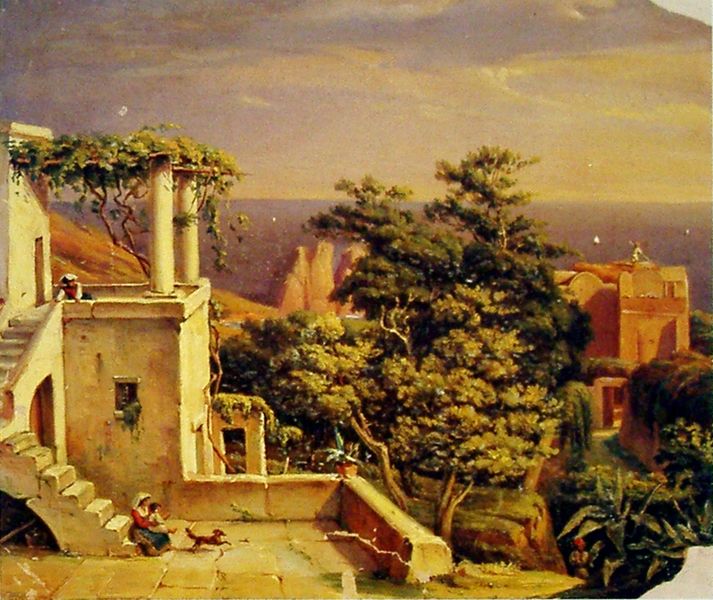
Titel: Am Posilipp - Bei Neapel
Künstler: August Wilhelm Ferdinand Schirmer
Schlagwörter: baum, berg, blau, blätter, dunkel, felsen, gemälde, himmel, laub, mann, meer, schatten, wasser, weiß, wolken, bäume, gelb, grün, landschaft, menschen, ocker, see, sitzen, stadt, ufer, äste, abend, blumen, braun, fenster, frau, hell, licht, orange, schwarz, säule, säulen, terasse, tür, ausblick, dach, gebäude, gras, haus, hund, park, rot, tuch, wiese, wolke, beige, leute, malerei, stehen, stein, steine, öl, horizont, häuser, hügel, natur, zweige, gewässer, sonne, boden, land, gold, familie, kind, klassizismus, mutter, pflanzen, rosa, anhöhe, kamine, kinder, szenerie, garten, ranken, bewölkt, blumentopf, terrasse, topf, küste, segel, italien, ort, pflaster, süden, türen, laufen, warm, berge, fels, gebirge, hang, klippen, dorf, dächer, mauer, lila, sonnenuntergang, tag, violett, hof, idylle, ölgemälde, treppe, treppen, unwetter, wein, spielen, kopftuch, lciht, aufgang, stufen, platte, junge, tor, spiel, südsee, innenhof, ruine, veranda, burg, orient, agaven, wolkig, landscaft, fliesen, kleinkind, villa, besuch, schoss, landschaftsbild, springen, griechisch, griechenland, agave, blumenstock, kakteen, mediterran, rebe, weinrebe, weinstock, riß, schwefelgelb, mittelmeer, toskana, olivenbaum, europa, dachterrasse, latein, lateinisch, belvedere, gartentor, gast, stiege, bauarbeiter, olivenbäume, capri, schwefellicht, großes gebäude